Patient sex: M
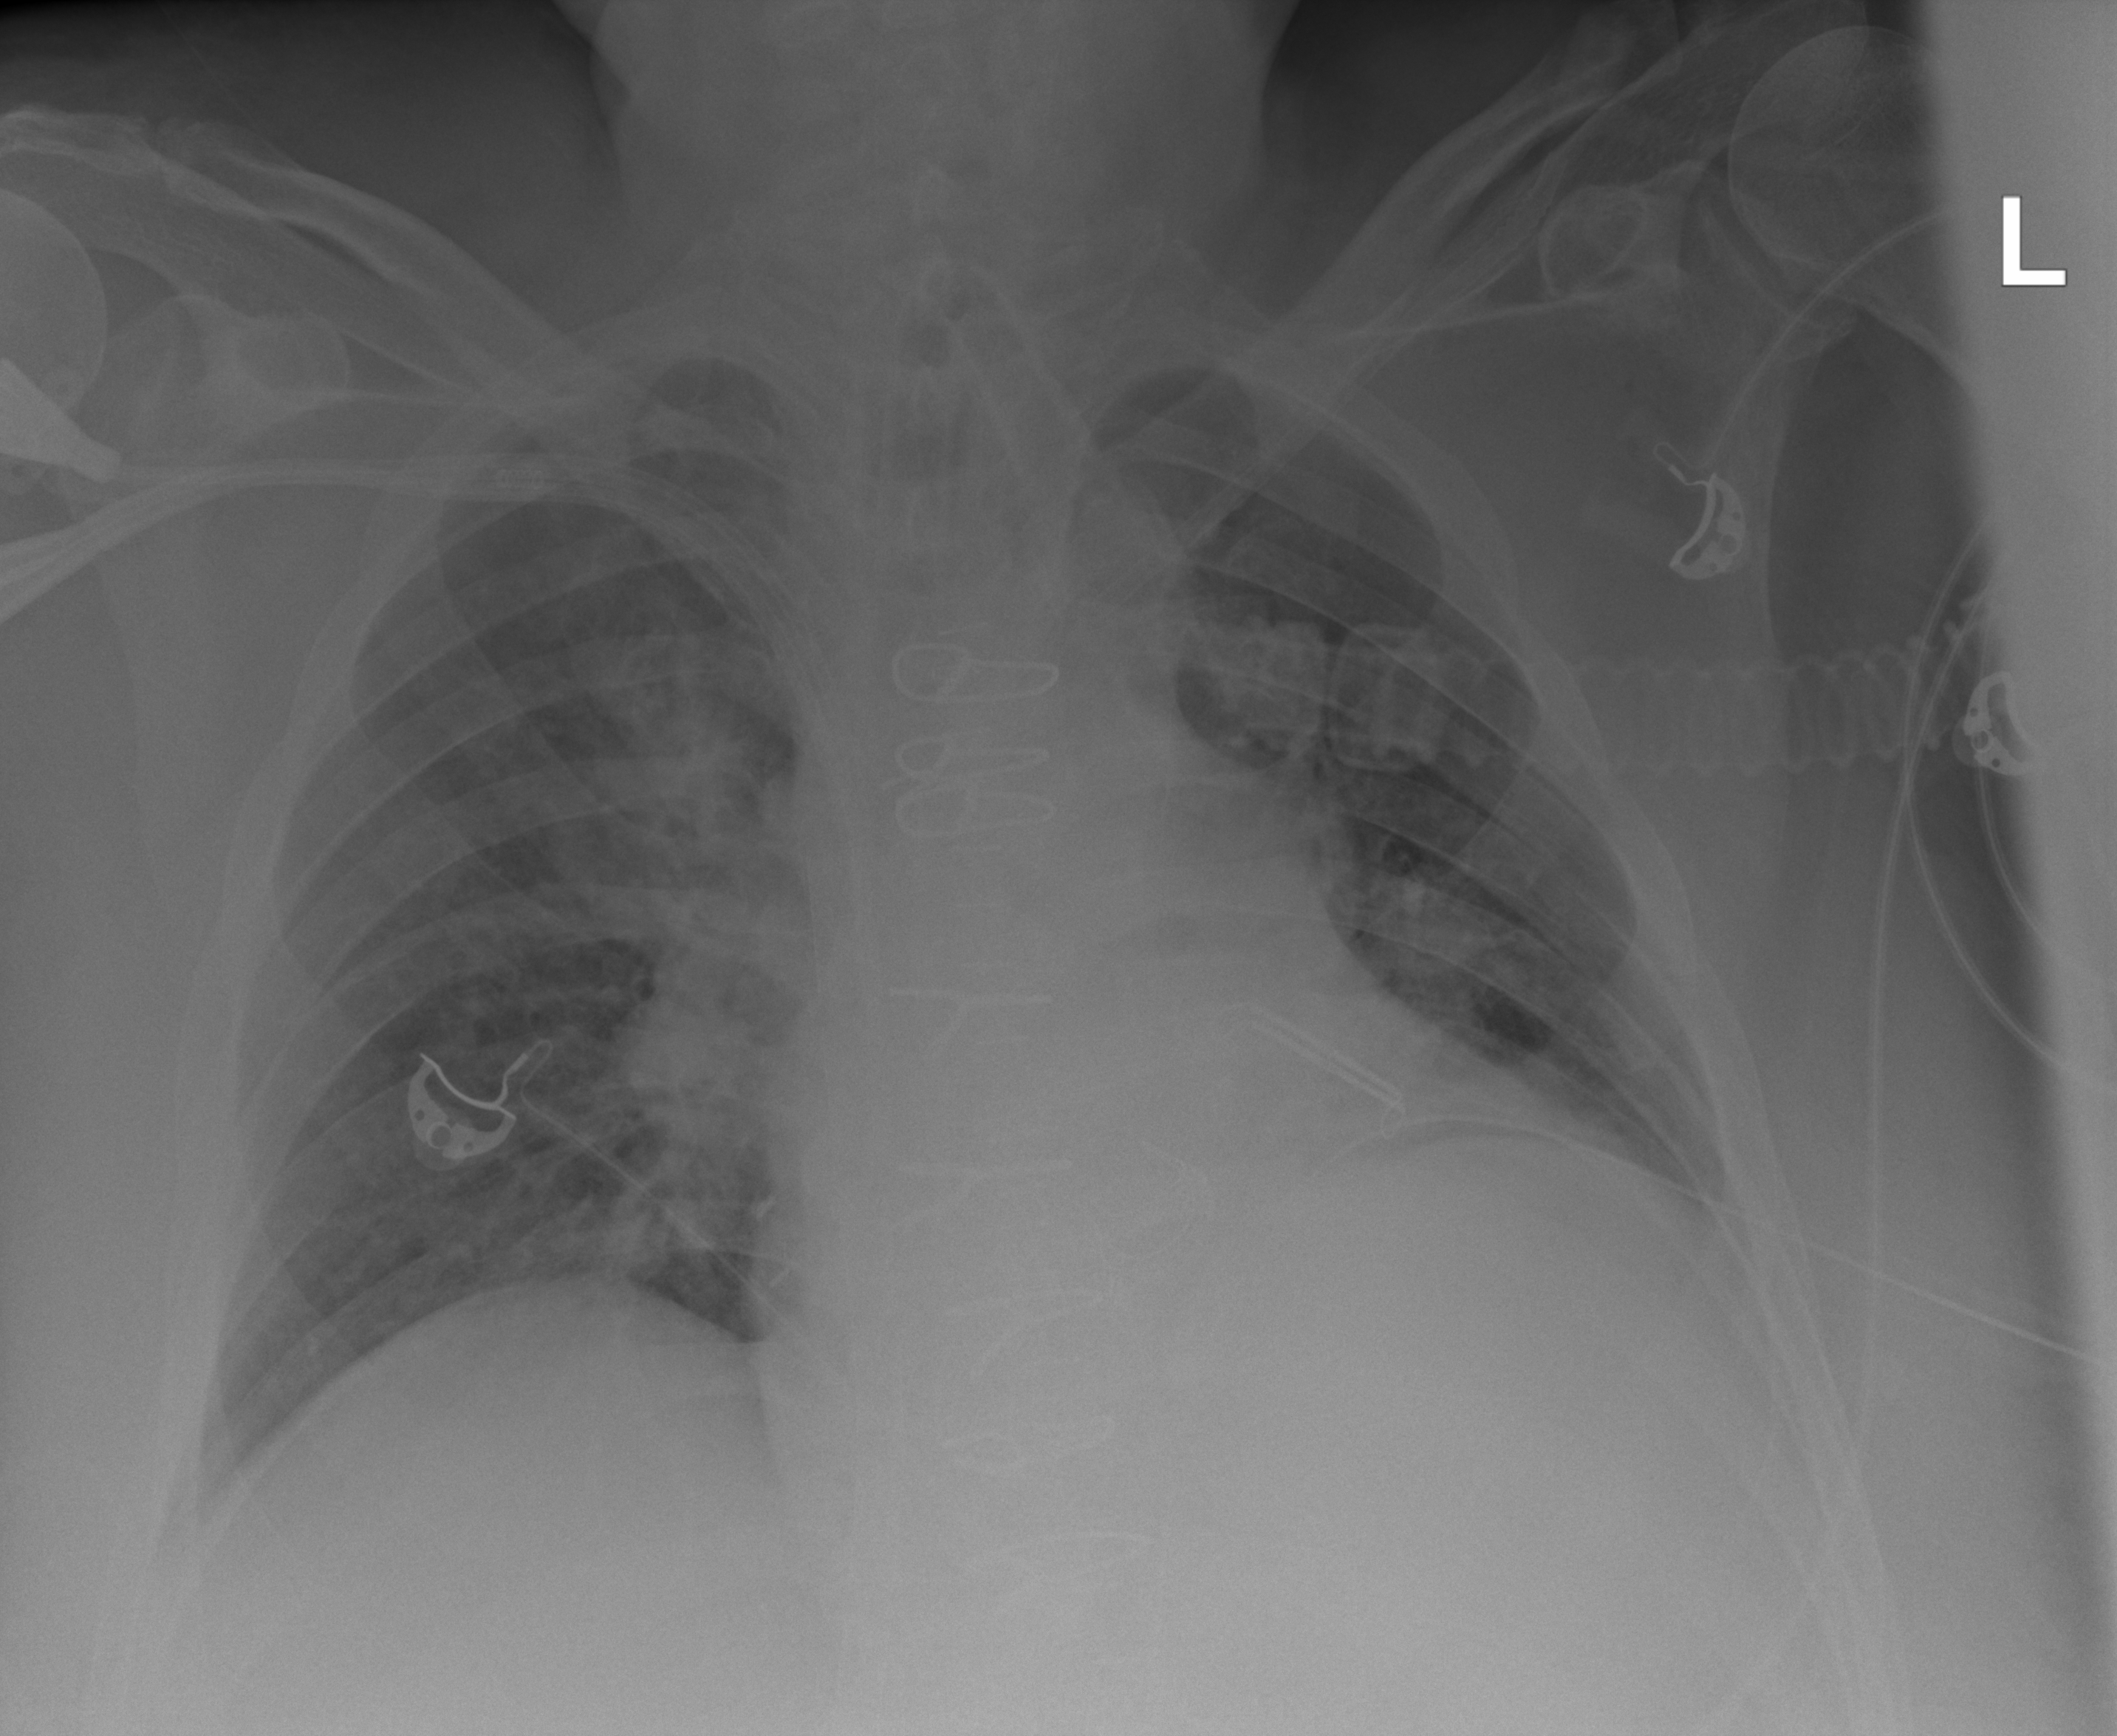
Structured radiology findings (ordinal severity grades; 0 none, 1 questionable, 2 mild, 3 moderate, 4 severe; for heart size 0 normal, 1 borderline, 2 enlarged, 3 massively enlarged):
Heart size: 2
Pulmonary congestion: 2
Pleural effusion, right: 0
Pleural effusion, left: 2
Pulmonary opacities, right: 0
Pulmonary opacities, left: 0
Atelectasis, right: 0
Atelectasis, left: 2